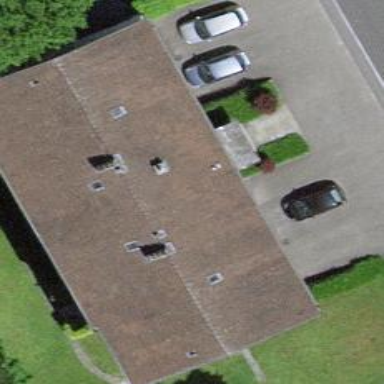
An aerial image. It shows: Residential building.